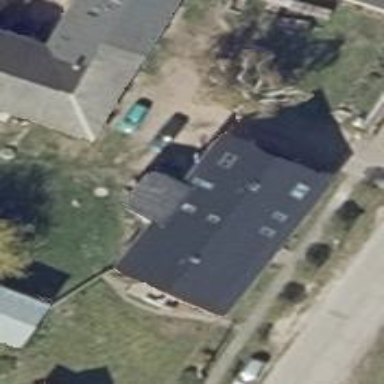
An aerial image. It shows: Gabled building.